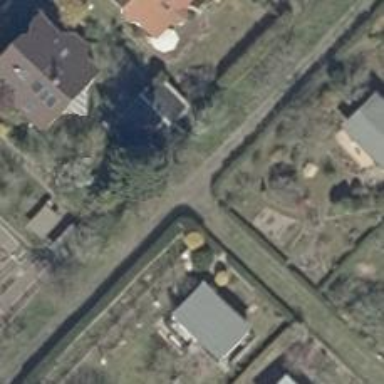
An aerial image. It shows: Footway covered with grass.